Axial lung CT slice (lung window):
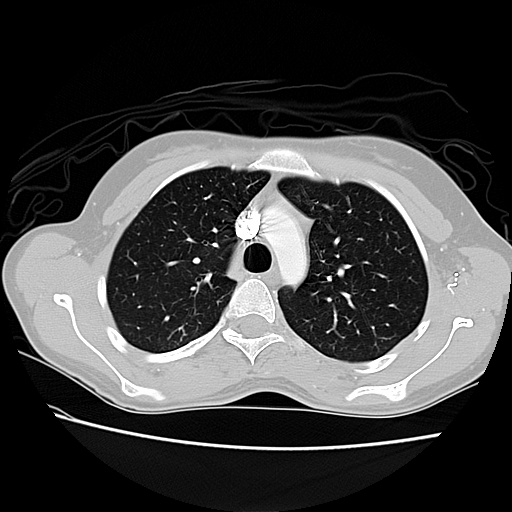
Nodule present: no